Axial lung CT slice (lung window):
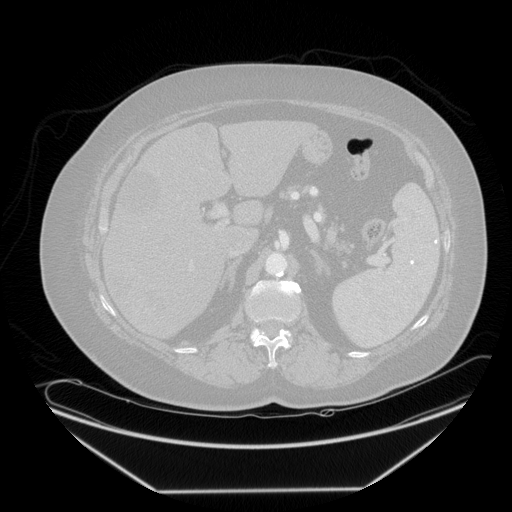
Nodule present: no